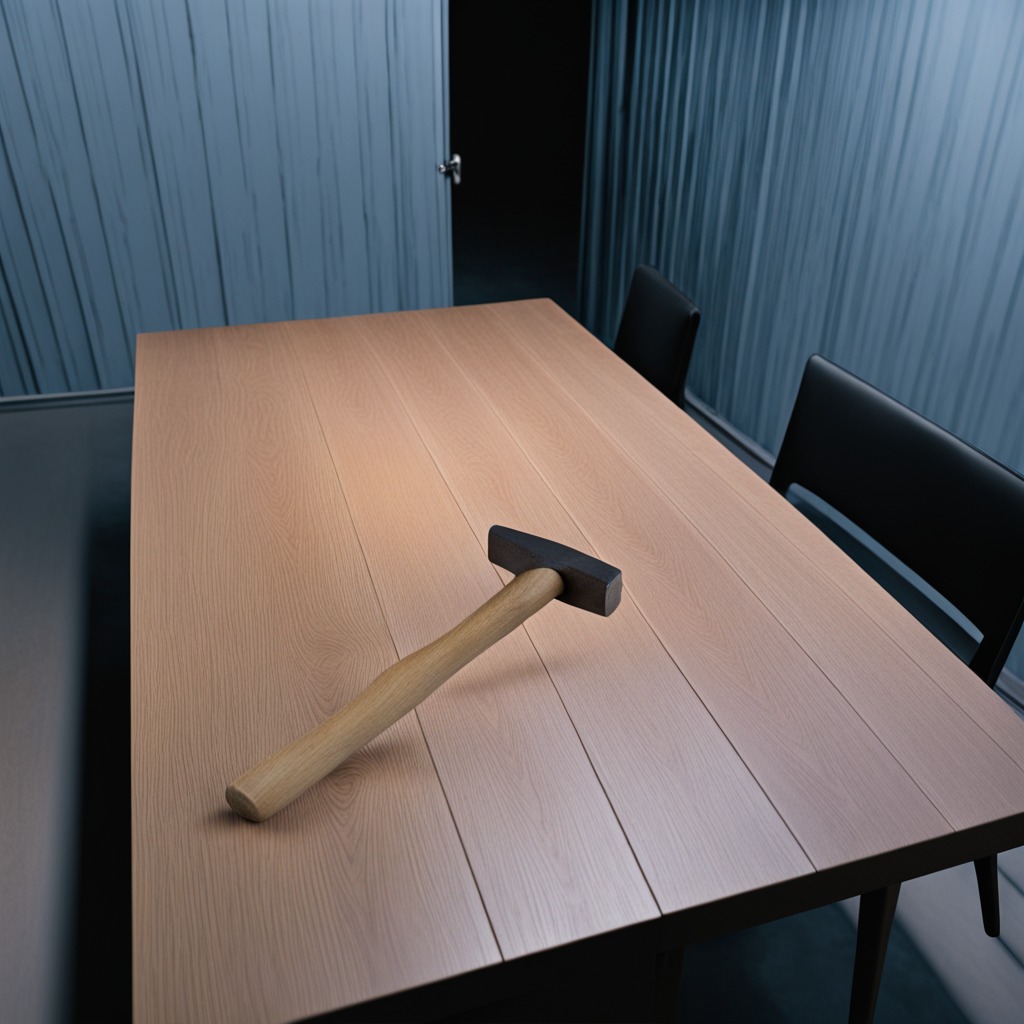
A hammer lying on the old table with faint burn marks in a small garage at twilight.